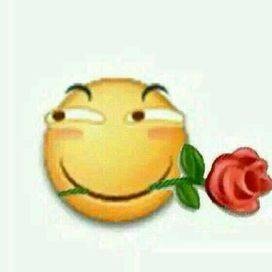
Label: emoji